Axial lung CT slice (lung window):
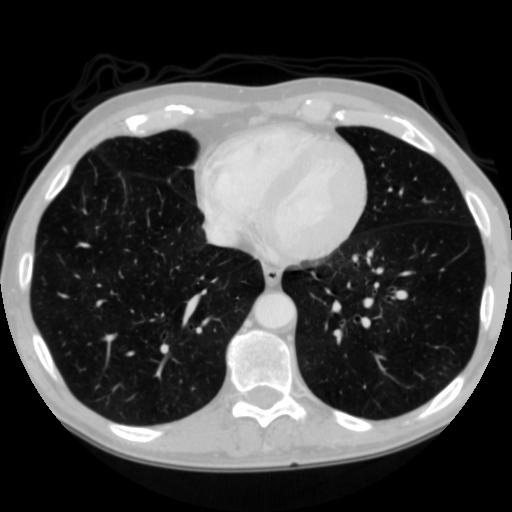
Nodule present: no